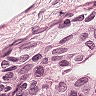
Metastatic tissue present: yes